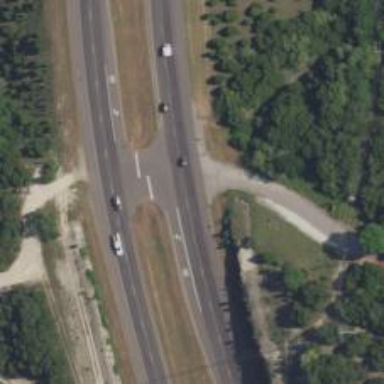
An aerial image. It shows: Asphalt trunk highway which is also expressway.